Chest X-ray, AP view. Patient: 66 years old, sex M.
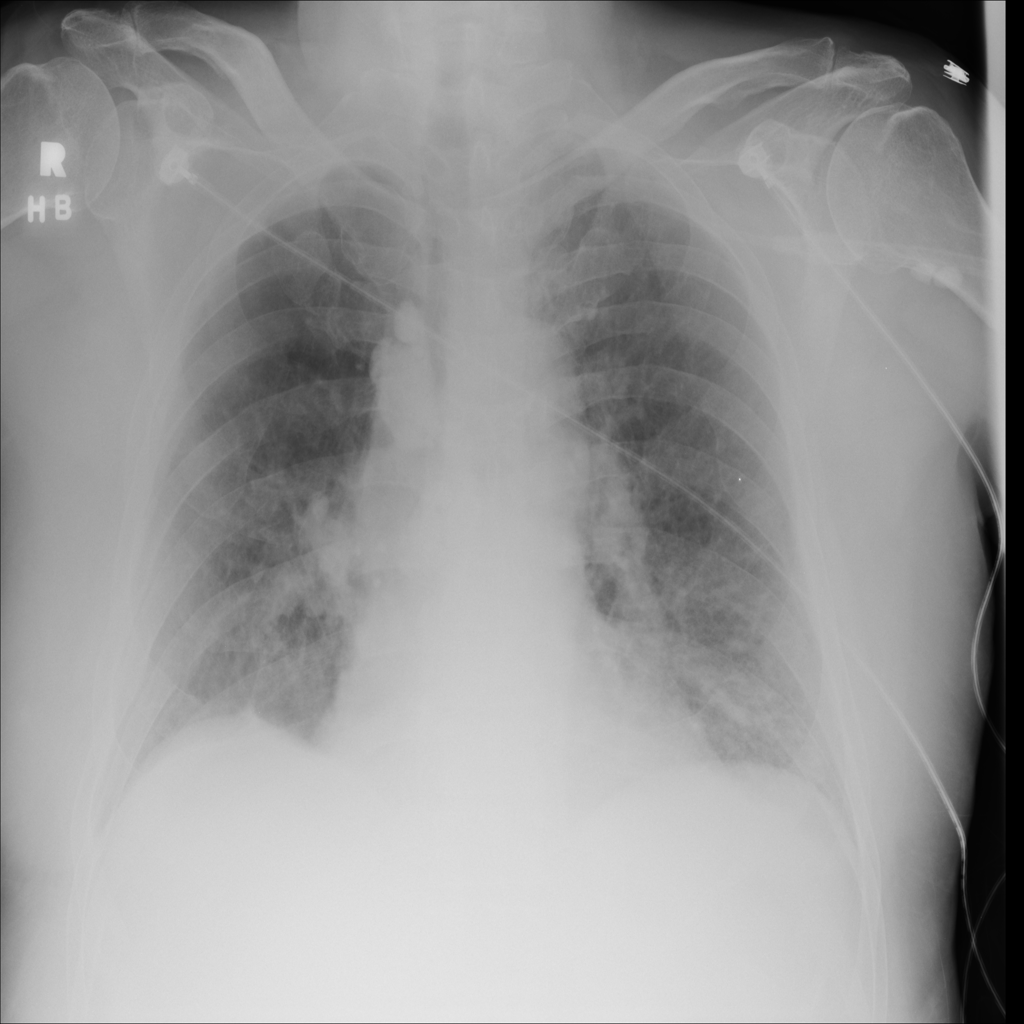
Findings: No Finding